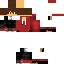
A male human skin with dark skin, wearing brown long hair dressed in a red hoodie and red pants, featuring a closed mouth.